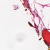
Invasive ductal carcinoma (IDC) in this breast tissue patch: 0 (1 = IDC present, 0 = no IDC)